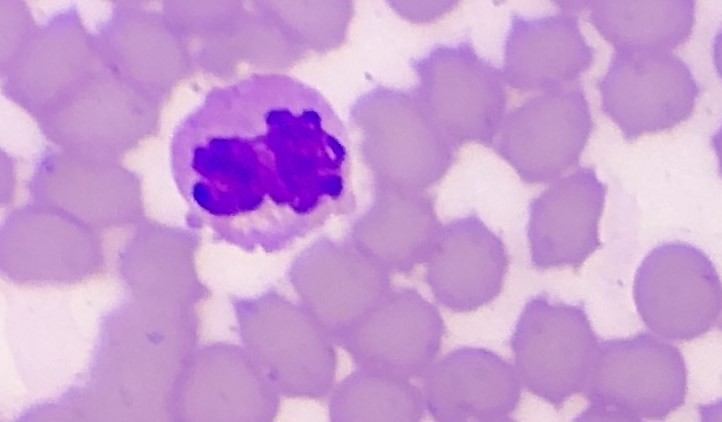
White blood cell type: Neutrophil